【题型】填空题　【知识点】解析几何　【难度】easy
某操场的正前方有两根高度均为\(\sqrt{7}m\)、相距\(6m\)的旗杆\(AB\), \(CD\)（两根旗杆都与地面垂直）. 有一条\(10m\)长的绳子, 两端系在两根旗杆的顶部\(B\), \(D\)处, 中间某处系在地面的点\(P\), 并按如图所示的方式绷紧, 使得绳子和两根旗杆处在同一个平面内, 假定这条绳子的长度没有改变, 则\(PA=\underline{\quad\quad}m\).

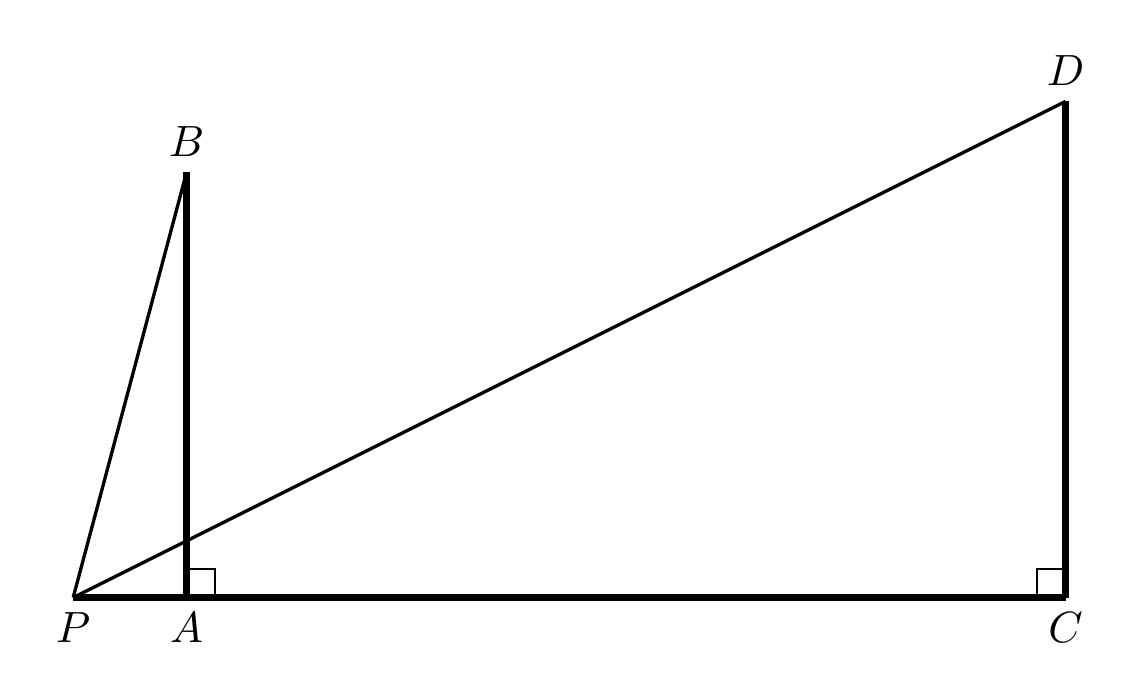
【解答】
\textbf{【答案】} \(\dfrac{3}{4}\).

\vspace{1em}

\textbf{【分析】} 根据题意, 结合椭圆的定义可以得到其标准方程, 然后代入计算, 即可得到结果.

\vspace{1em}

\textbf{【解答】} 解: 某操场的正前方有两根高度均为\(\sqrt{7}m\)、相距\(6m\)的旗杆\(AB\), \(CD\)（两根旗杆都与地面垂直）,

有一条\(10m\)长的绳子, 两端系在两根旗杆的顶部\(B\), \(D\)处, 中间某处系在地面的点\(P\),

则 \(|PB|+|PD|=10>|BD|=6\),

所以\(P\)的轨迹是焦点为\(B\), \(D\), 长轴长为\(10\), 短轴长为\(2\sqrt{5^2-3^2}=8\)的椭圆,

如图, 以直线\(BD\)为\(x\)轴, \(BD\)的中垂线为\(y\)轴, 建立平面直角坐标系,

易得该椭圆的方程为 \(\dfrac{x^2}{25}+\dfrac{y^2}{16}=1\),

当\(y=-\sqrt{7}\)时, \(\dfrac{x^2}{25}+\dfrac{7}{16}=1\), 得 \(x=\pm\dfrac{15}{4}\),

所以 \(PA=\left|-\dfrac{15}{4}-(-3)\right|=\dfrac{3}{4}m\).

故答案为: \(\dfrac{3}{4}\).
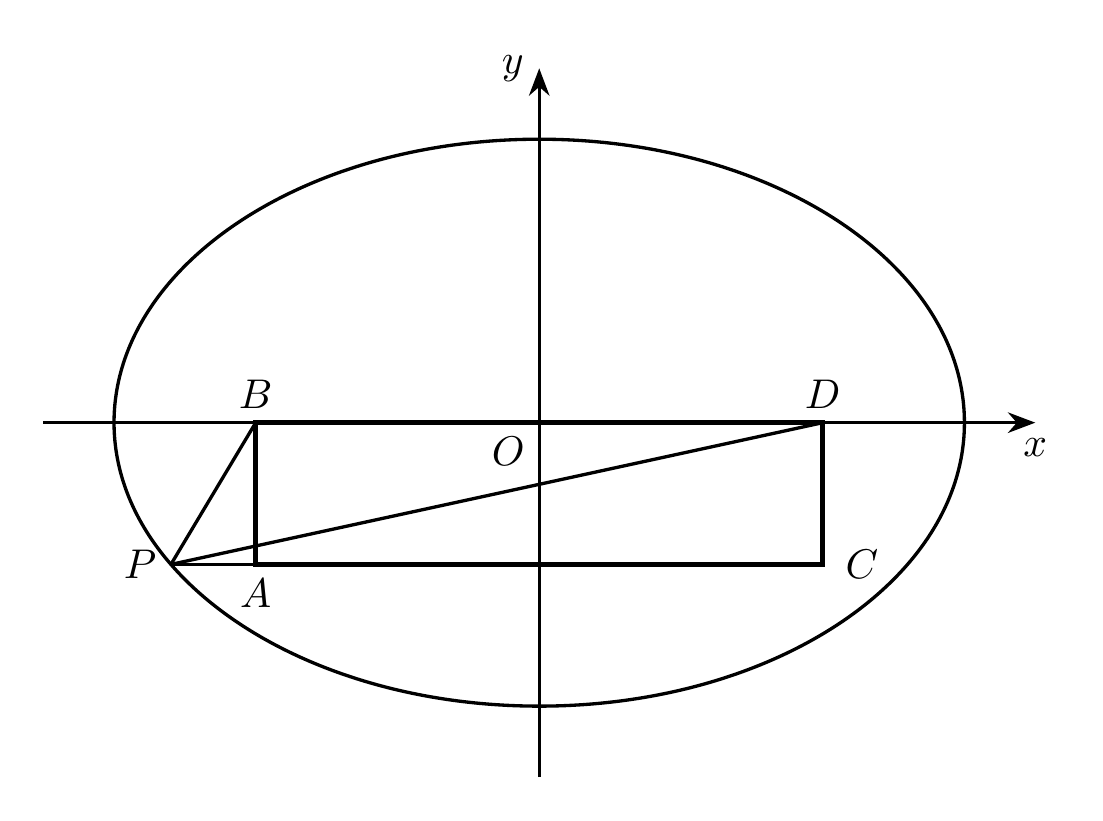